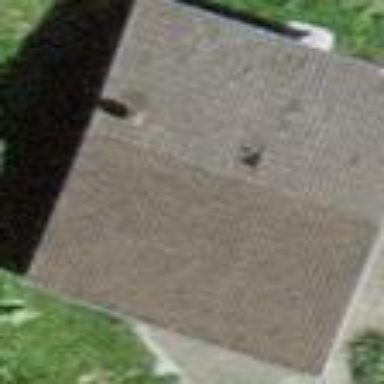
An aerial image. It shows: Simple house.